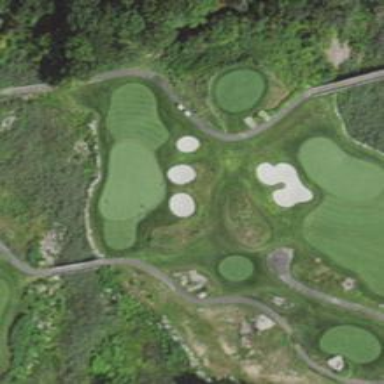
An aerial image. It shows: View of golf hole.